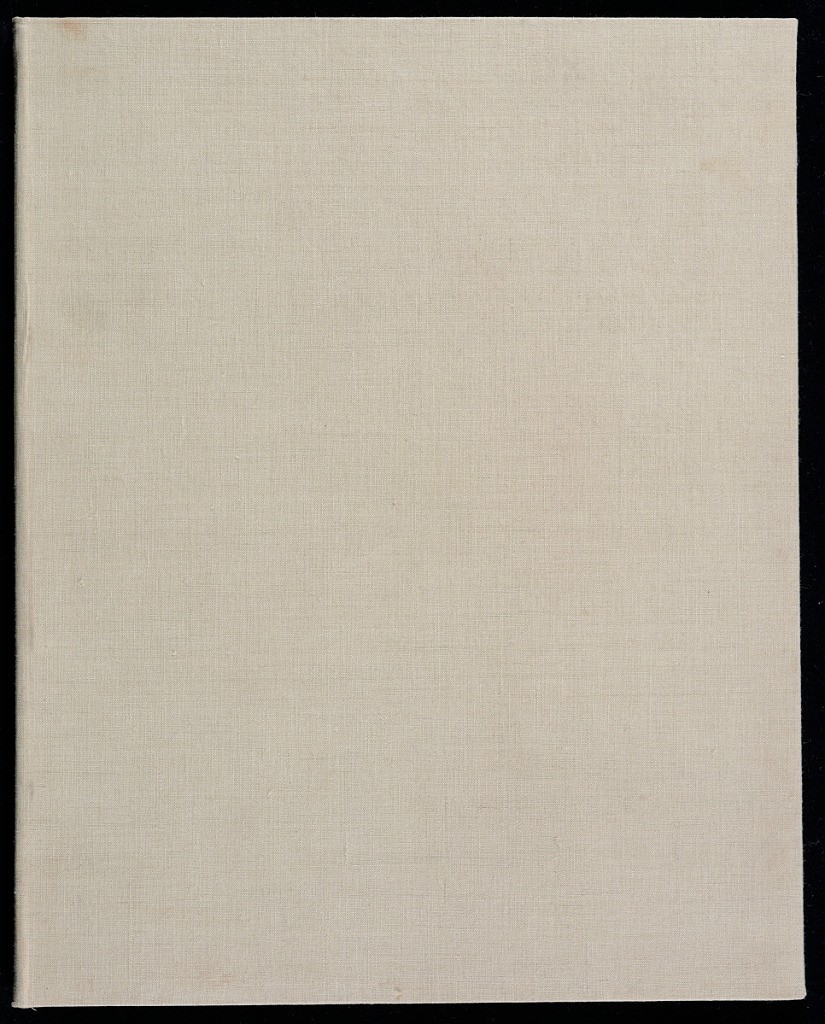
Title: GROUPES DE FANTAISIES Inventé et Gravés PAR R.M. PARISET A PARIS
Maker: Robert Menge Pariset, French, active 1732 – 1762
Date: mid- 18th century
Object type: Album
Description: An album of seven fantastical ornamental vignettes from a series of eight by Pariset. The plates are signed.